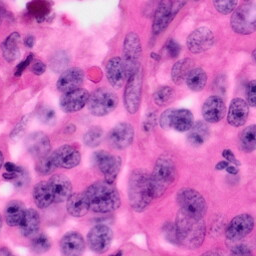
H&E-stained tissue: Pancreatic